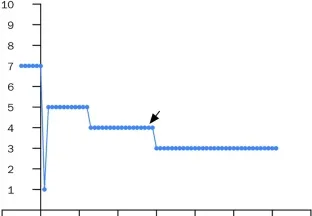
Improvement in patient-reported itch severity. Illustrated are the daily patient-reported WI-NRS scores for Case 1.
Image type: chart (chart)